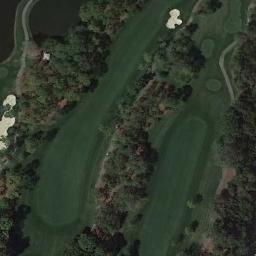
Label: golf_course